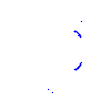
Particle: proton